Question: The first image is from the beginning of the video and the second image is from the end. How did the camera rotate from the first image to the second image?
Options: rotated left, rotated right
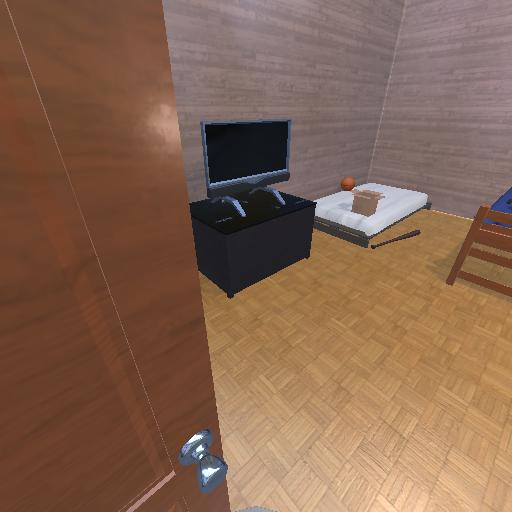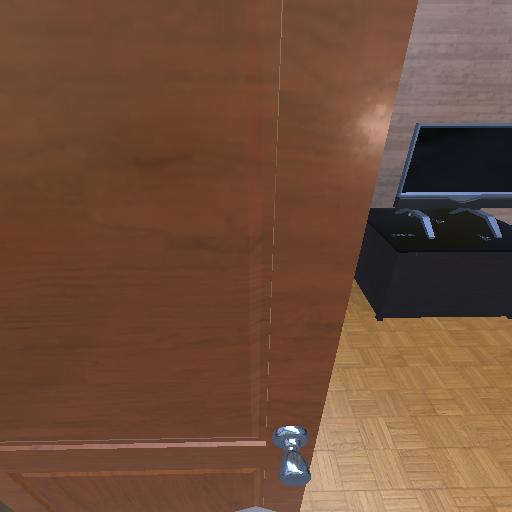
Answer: rotated left